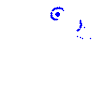
Particle: pion